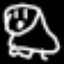
Label: frog